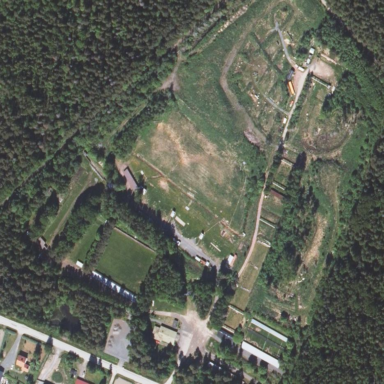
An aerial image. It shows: Shooting sport pitch.